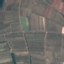
Land use / land cover: PermanentCrop